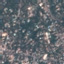
Land use / land cover class: Residential